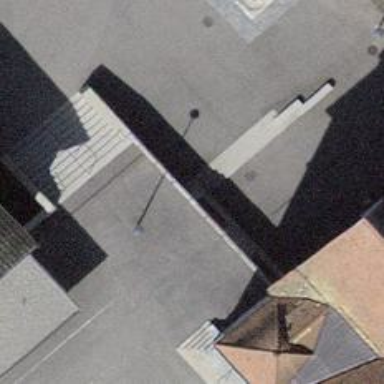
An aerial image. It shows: Road with steps.